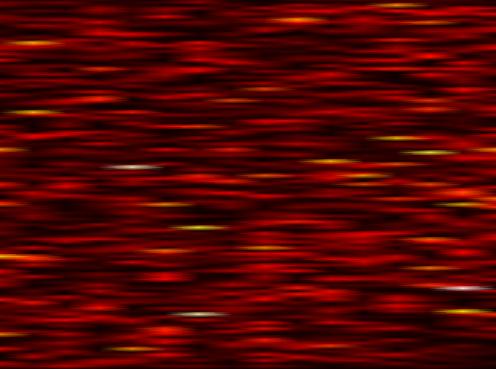
Label: WOLA